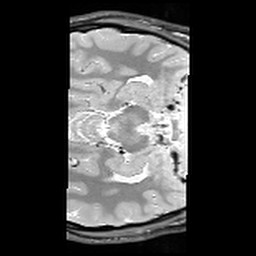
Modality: PDw
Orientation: axial
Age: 22
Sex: female
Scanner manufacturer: siemens
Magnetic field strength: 3 T
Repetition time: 6.49 s
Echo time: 0.016 s